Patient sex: M
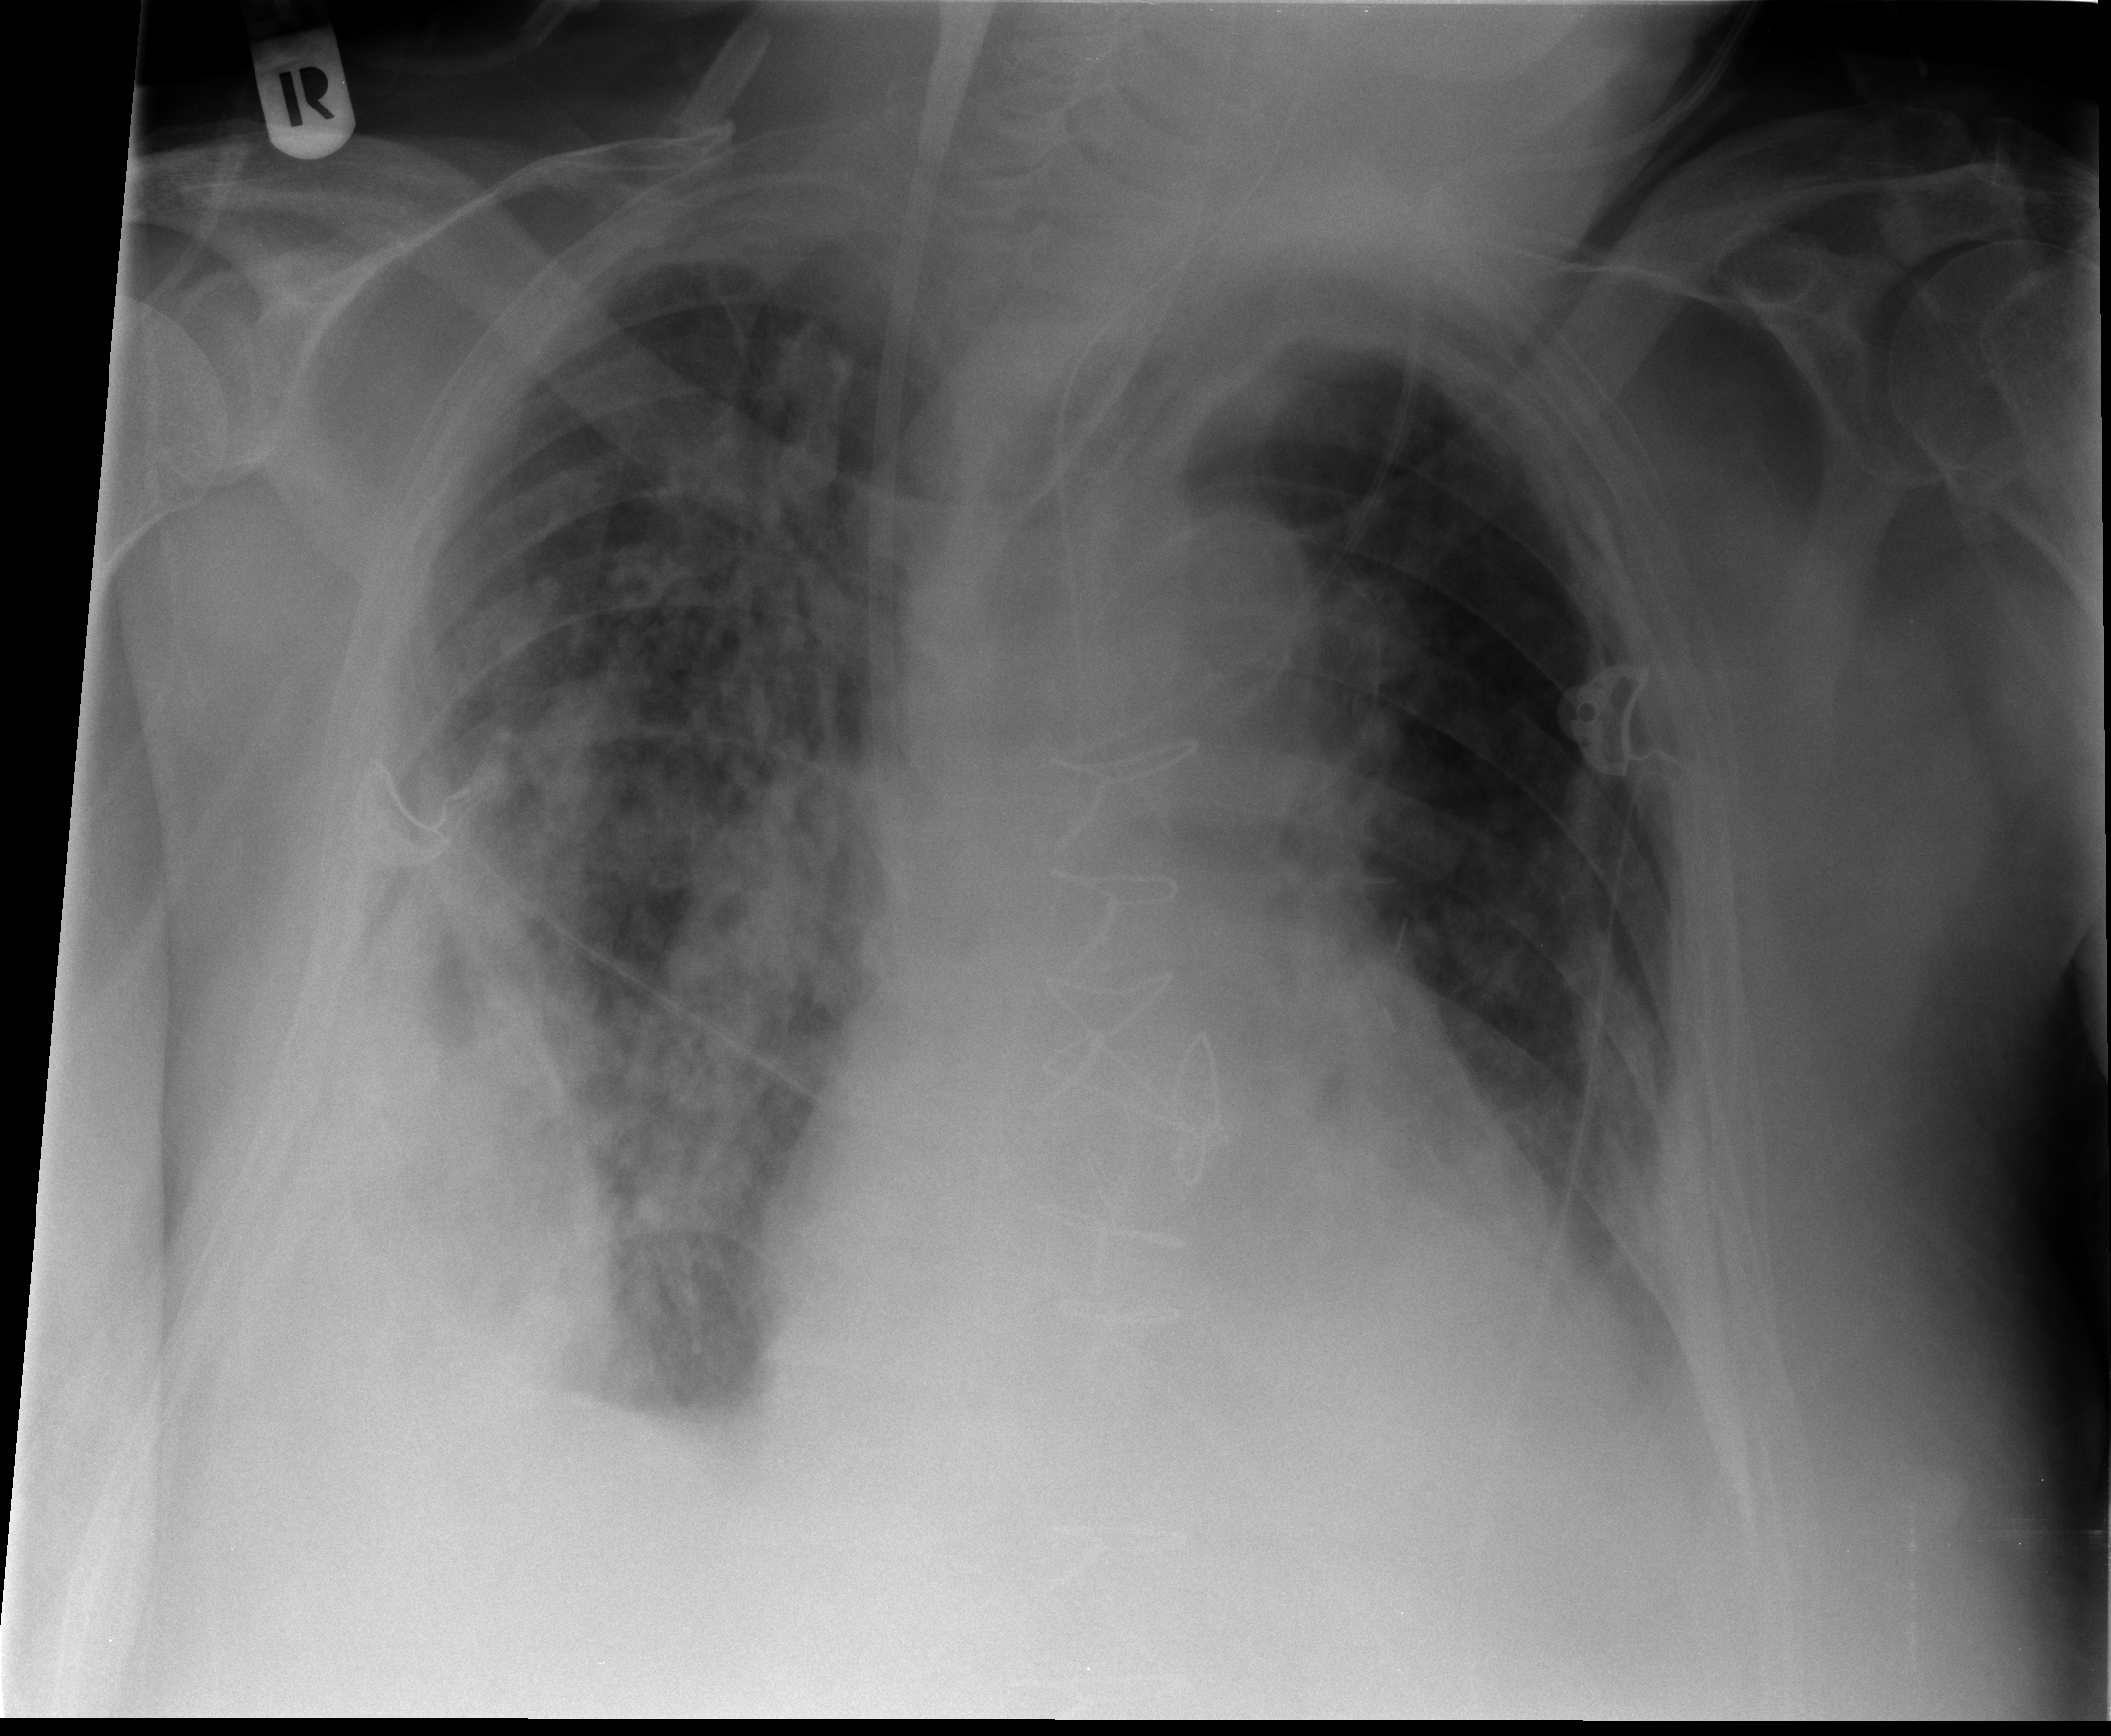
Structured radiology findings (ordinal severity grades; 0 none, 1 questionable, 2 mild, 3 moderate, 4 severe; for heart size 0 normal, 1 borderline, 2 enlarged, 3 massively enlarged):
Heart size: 1
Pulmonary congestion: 2
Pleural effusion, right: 2
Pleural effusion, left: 0
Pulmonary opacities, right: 2
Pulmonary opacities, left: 2
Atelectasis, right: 2
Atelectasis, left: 2